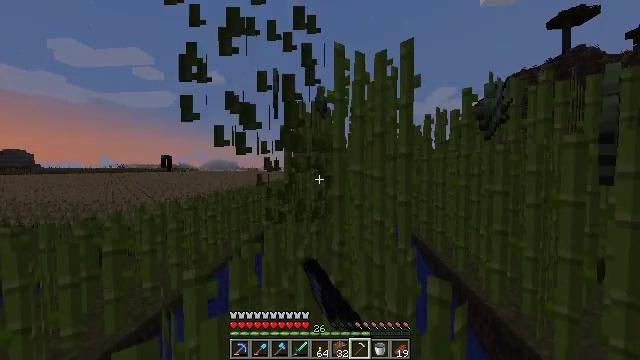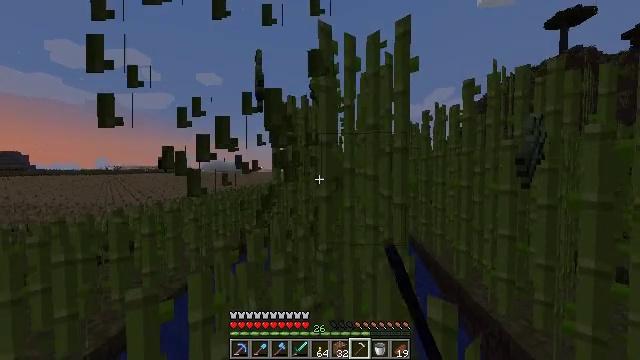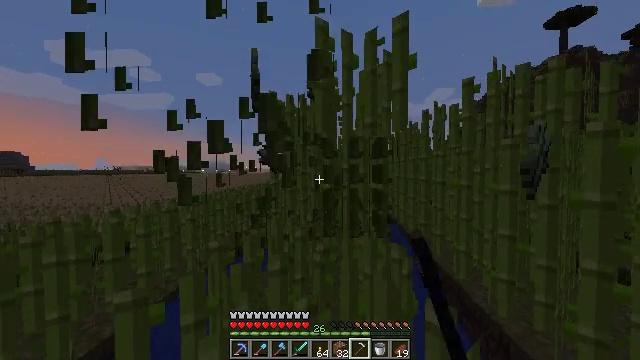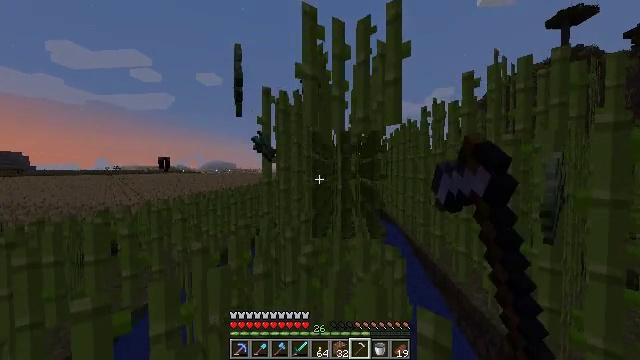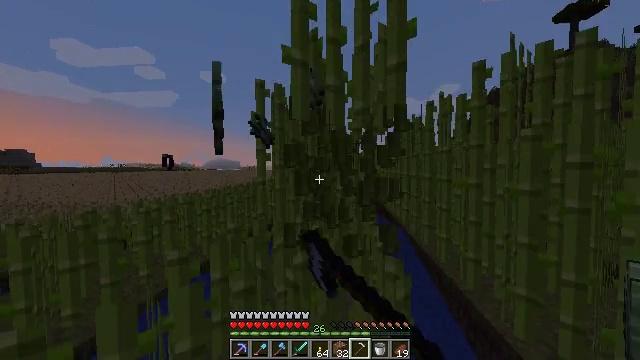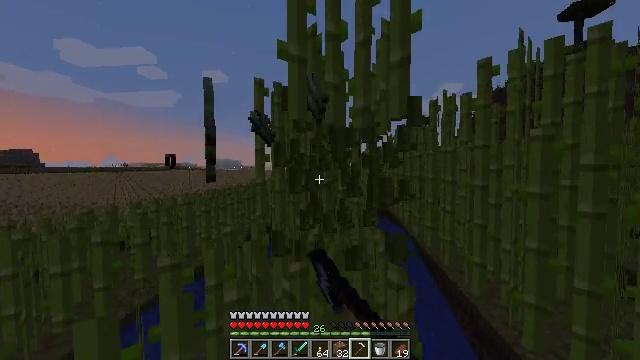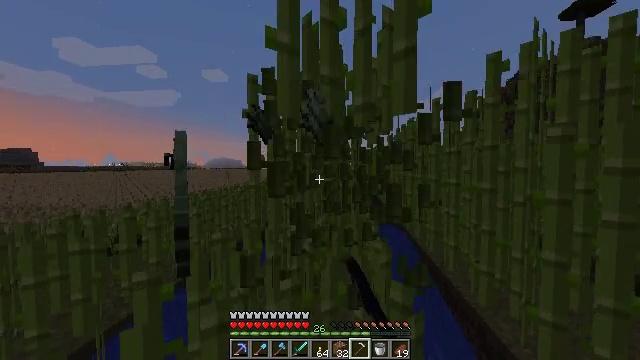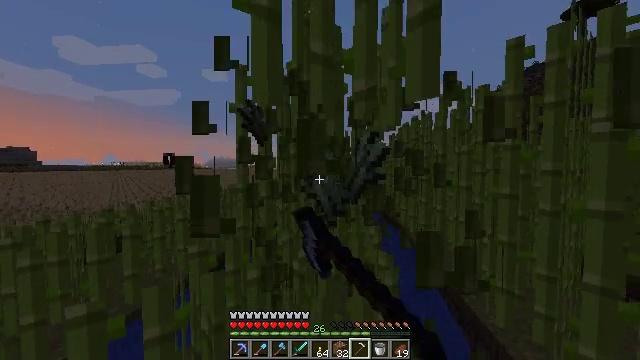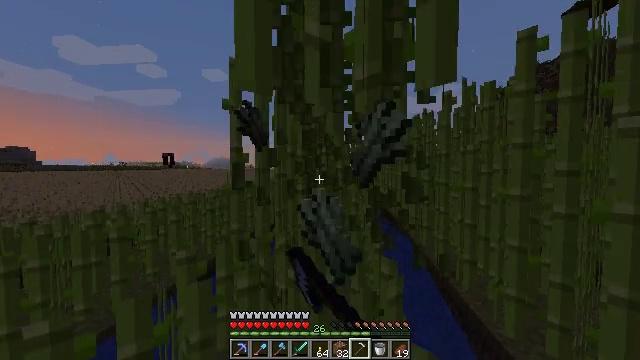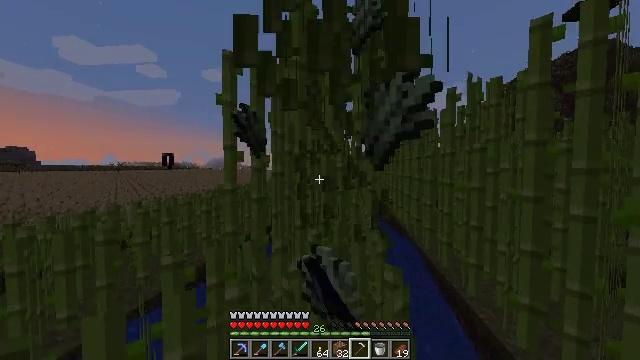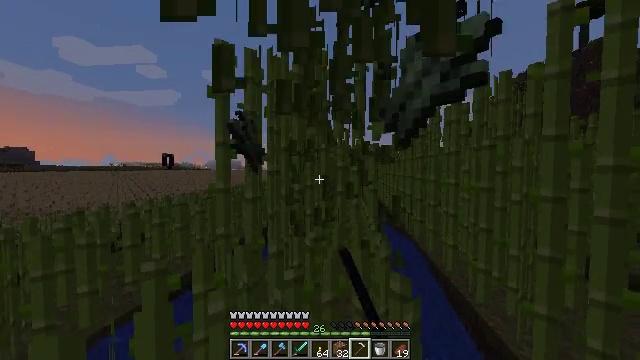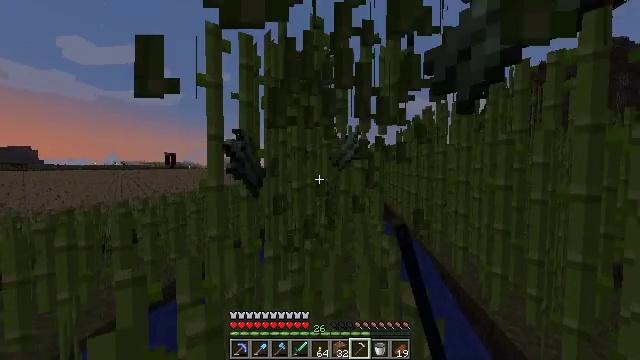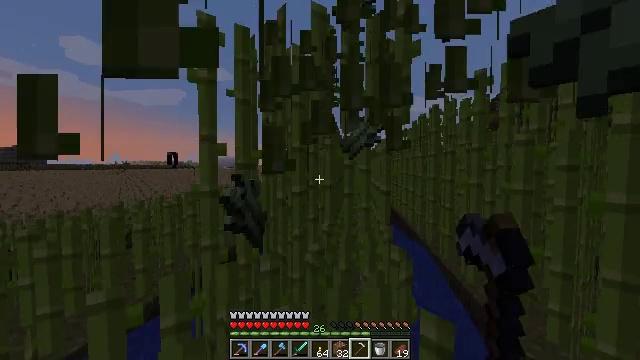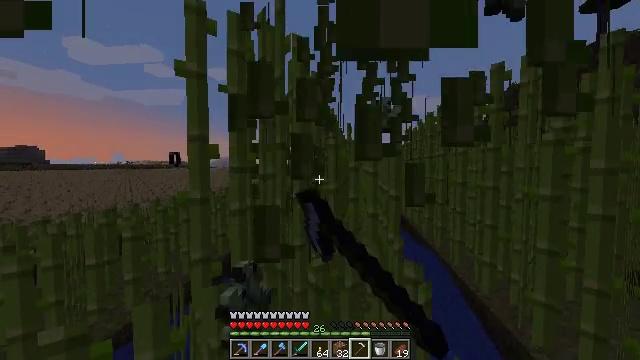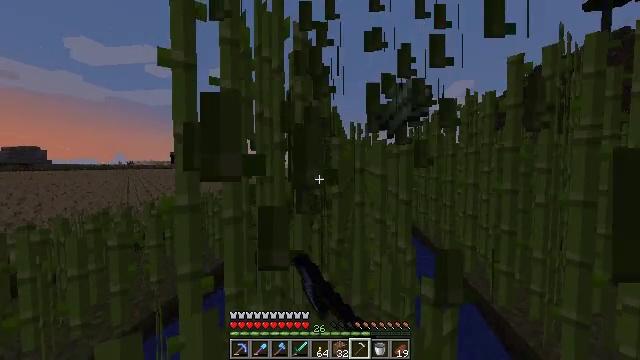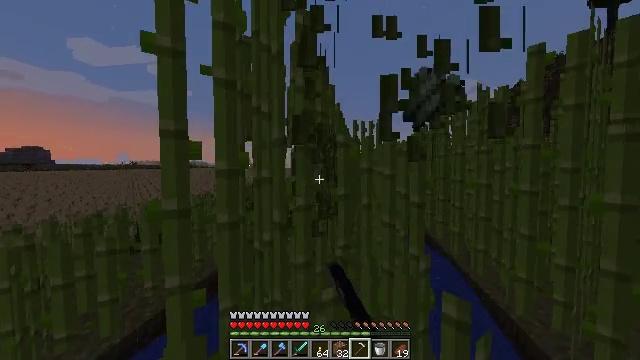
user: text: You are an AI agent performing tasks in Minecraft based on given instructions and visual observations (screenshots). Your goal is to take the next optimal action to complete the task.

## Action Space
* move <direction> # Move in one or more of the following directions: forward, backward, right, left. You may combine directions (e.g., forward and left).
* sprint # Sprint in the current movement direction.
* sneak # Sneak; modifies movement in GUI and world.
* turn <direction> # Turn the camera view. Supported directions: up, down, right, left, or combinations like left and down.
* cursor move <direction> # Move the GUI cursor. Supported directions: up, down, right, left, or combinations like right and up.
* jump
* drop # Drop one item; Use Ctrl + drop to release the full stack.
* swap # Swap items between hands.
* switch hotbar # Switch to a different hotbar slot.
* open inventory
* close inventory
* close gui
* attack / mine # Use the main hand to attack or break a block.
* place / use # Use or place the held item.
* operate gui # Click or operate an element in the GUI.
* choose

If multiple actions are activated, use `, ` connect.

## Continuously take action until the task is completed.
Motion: motion action
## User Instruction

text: Collect sugar cane near water sources.
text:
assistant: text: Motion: move forward and move right, attack / mine
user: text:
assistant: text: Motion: move forward and move right, attack / mine
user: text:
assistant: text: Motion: move forward, attack / mine
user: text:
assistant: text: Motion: move forward, attack / mine
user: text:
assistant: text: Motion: move forward, attack / mine
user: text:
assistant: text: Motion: move forward, attack / mine
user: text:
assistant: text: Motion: move forward, attack / mine
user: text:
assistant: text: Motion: move forward, attack / mine
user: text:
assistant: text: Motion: move forward, attack / mine
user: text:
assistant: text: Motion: move forward, attack / mine
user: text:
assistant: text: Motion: move forward, attack / mine
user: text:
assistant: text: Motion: move forward, attack / mine
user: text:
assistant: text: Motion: move forward, attack / mine
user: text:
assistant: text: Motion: move forward, attack / mine
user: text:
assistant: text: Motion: move forward, attack / mine
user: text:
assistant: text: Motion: move forward, attack / mine
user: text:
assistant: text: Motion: move forward, turn left, attack / mine
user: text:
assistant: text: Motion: move forward, turn left, attack / mine
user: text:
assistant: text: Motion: move forward, turn left, attack / mine
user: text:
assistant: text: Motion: move forward and move left, attack / mine
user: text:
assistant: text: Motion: move forward and move left, attack / mine
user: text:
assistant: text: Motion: turn right, attack / mine
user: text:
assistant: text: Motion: move back, turn right, attack / mine
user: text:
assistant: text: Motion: move back, attack / mine
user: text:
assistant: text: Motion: move back, attack / mine
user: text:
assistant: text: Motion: move back, attack / mine
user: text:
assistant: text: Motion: move back, attack / mine
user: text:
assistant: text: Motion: attack / mine
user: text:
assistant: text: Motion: move forward, attack / mine
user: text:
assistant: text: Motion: move forward, attack / mine